Question: I'm wondering how I might go about customizing a UIActionSheet like this one:
When you press on the button to bring this view up, it does come up like a UIActionSheet but honestly I'm not quite sure that they aren't using some kind of custom animation with a UIView containing two buttons. Could anybody speak to how I might go about doing this?

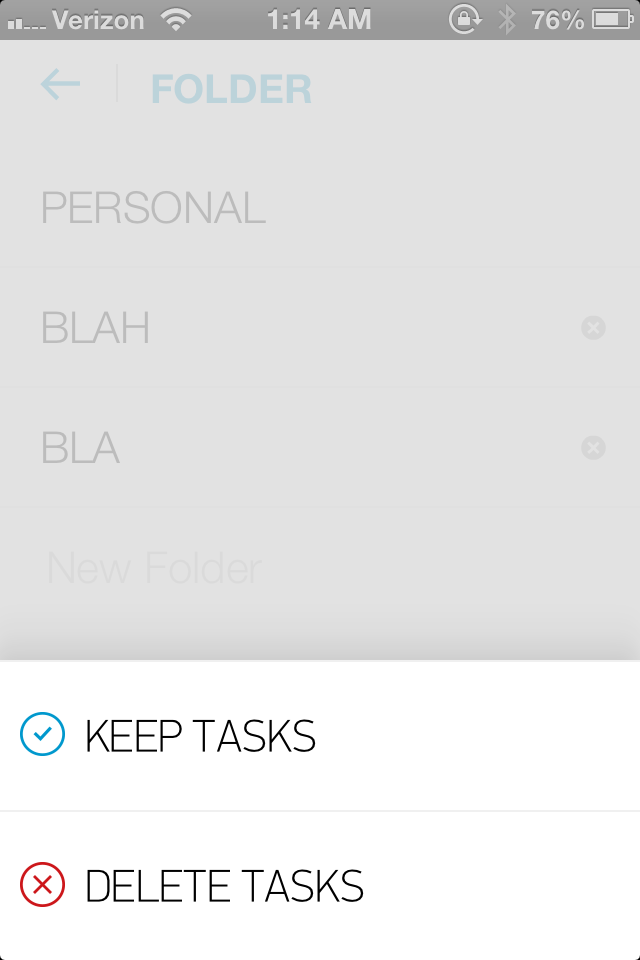
Answer: Well for this you would have to make your custom 'UIActionsheet' . You can do this by either making a 'UIView' and bringing it up by animation (if you want to do no more and take an easy way out) or else you can consult this control also seeing that the interface you want to make is for iOS 7 :-
<URL>
This control includes all the UI7 control features that you can either add to your project or take an idea and build your own . Hope this helps !! :)
Well you could take a look at these links for making a custom 'UIActionsheet', they are tutorials like you mentioned..... please have a peek :-
<URL>
<URL>
And there's this great control too using blocks !! :- <URL>